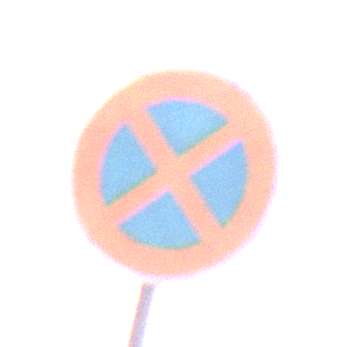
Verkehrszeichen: AbsolutesHalteverbot
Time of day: SunriseSunset
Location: Outdoor (Nature)
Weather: PartlyCloudy
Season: NotSpecified
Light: Natural